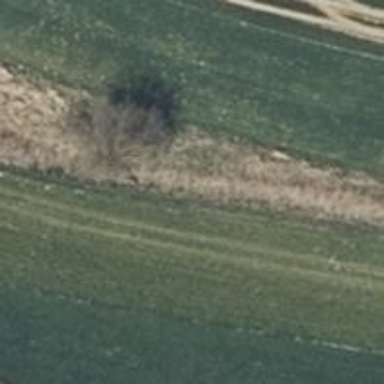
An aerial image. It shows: Culvert tunnel.